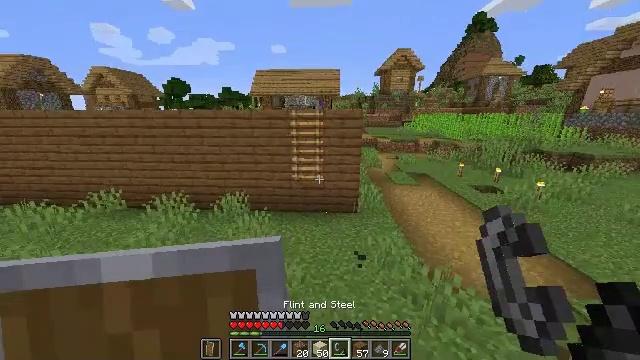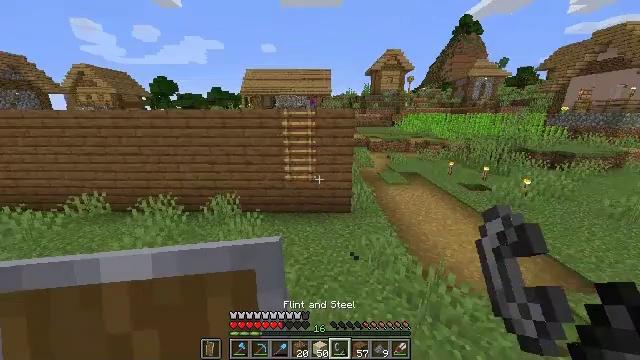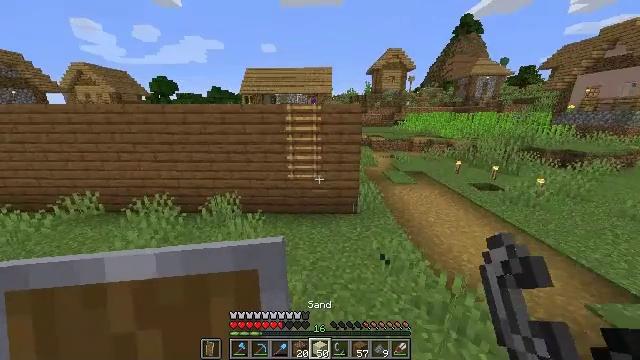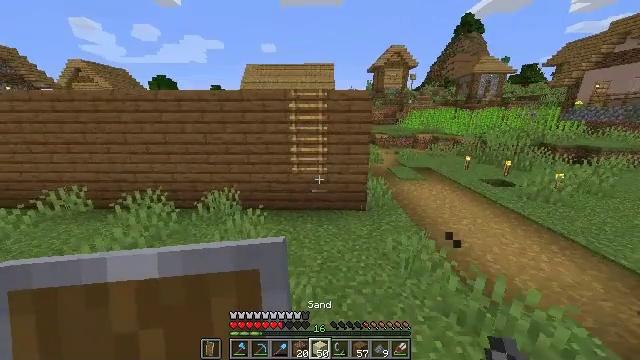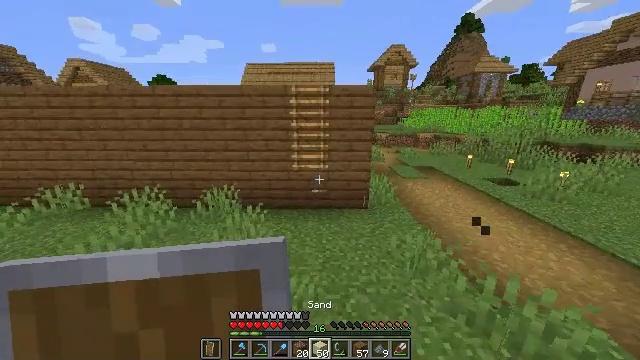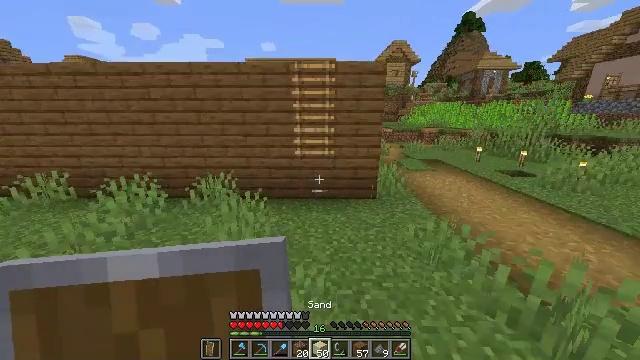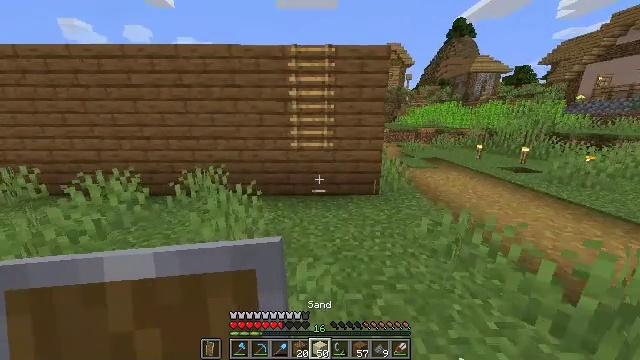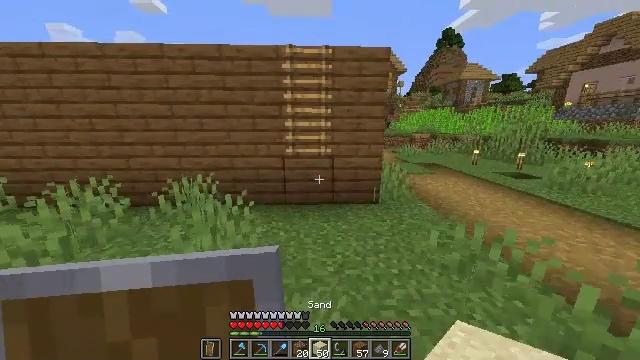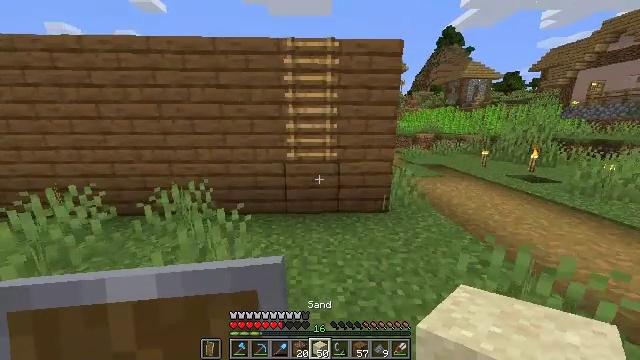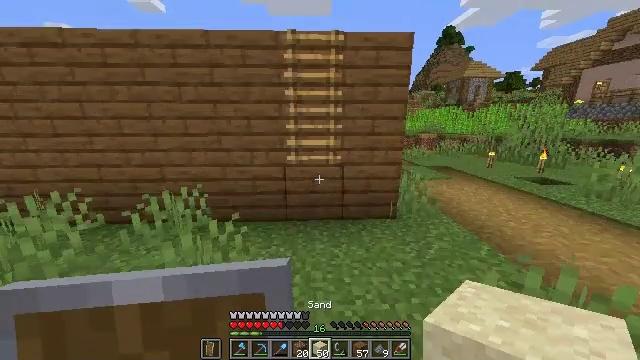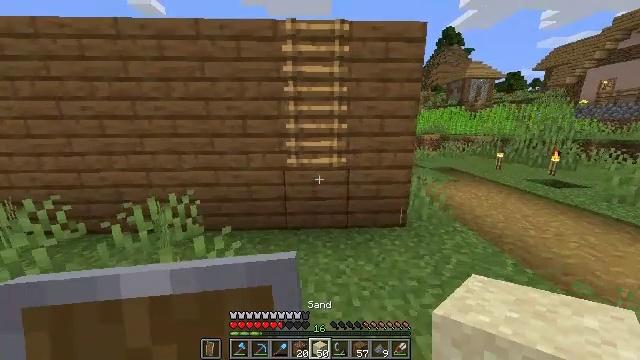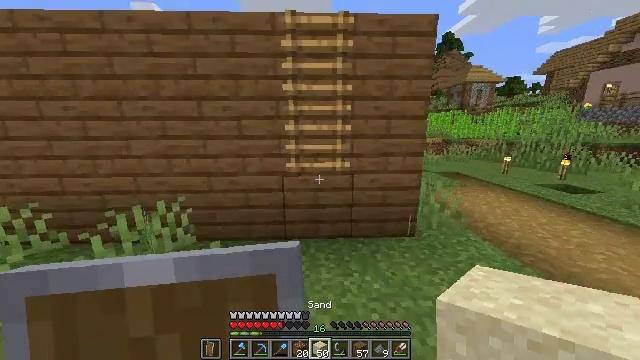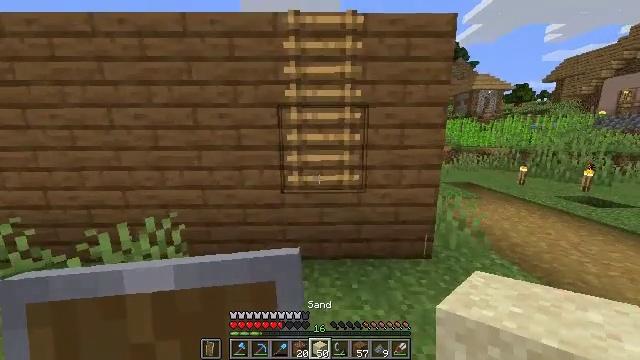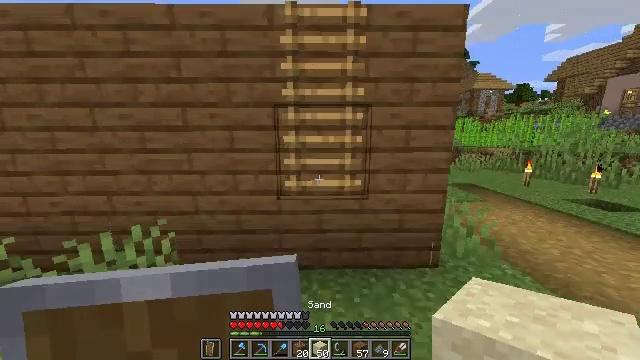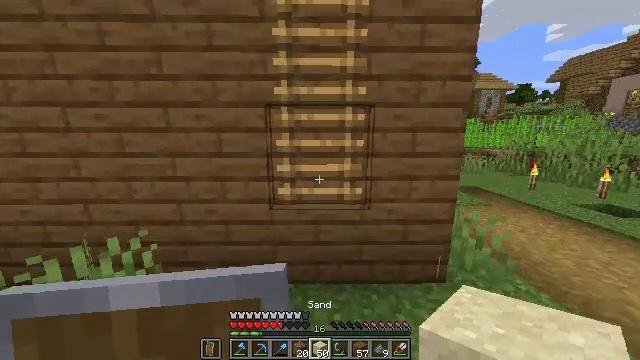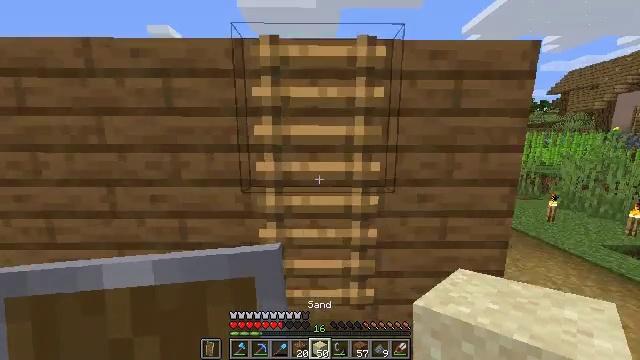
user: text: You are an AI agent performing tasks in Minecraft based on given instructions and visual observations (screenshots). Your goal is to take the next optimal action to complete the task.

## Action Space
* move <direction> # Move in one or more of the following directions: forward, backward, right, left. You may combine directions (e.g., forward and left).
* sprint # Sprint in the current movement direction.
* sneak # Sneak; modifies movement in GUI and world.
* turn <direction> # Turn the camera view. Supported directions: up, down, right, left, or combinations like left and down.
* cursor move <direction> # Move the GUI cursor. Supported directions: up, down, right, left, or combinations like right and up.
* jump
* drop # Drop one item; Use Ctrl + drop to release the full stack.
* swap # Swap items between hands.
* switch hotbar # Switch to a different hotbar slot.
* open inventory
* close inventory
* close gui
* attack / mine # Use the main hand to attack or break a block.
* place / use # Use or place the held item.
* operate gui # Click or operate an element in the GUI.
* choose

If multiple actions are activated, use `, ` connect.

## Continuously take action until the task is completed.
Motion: motion action
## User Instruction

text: Craft a block of TNT with sand and gunpowder.
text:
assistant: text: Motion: move forward, sprint, turn right
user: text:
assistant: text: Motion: move forward, sprint
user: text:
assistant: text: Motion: move forward, sprint
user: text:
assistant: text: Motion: move forward, sprint
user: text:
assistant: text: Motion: move forward, sprint
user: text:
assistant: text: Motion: move forward, sprint, turn right
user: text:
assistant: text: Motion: move forward, sprint, turn right and up
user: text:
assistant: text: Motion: move forward, sprint
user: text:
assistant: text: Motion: move forward, sprint
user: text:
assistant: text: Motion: move forward, sprint
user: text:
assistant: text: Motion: move forward, sprint
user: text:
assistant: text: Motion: move forward, sprint, turn left and up
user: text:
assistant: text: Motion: move forward, sprint
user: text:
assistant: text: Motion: move forward, sprint, jump
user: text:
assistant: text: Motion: move forward, sprint, turn up, jump
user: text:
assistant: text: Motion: move forward, sprint, jump
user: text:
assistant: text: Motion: move forward, sprint, jump
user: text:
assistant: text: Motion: move forward, sprint, jump
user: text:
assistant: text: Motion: move forward, sprint, jump
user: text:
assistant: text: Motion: move forward, sprint, jump
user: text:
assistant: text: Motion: move forward, sprint, jump
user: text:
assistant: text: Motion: move forward, sprint, turn down, jump
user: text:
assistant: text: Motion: move forward, sprint, turn left and down
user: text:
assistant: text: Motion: move forward, sprint, turn left and down
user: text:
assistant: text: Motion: move forward, sprint, turn left and down
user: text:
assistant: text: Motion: move forward, sprint
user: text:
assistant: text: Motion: move forward, sprint
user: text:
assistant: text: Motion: move forward, sprint
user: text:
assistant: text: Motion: move forward, sprint
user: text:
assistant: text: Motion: move forward, sprint, turn down